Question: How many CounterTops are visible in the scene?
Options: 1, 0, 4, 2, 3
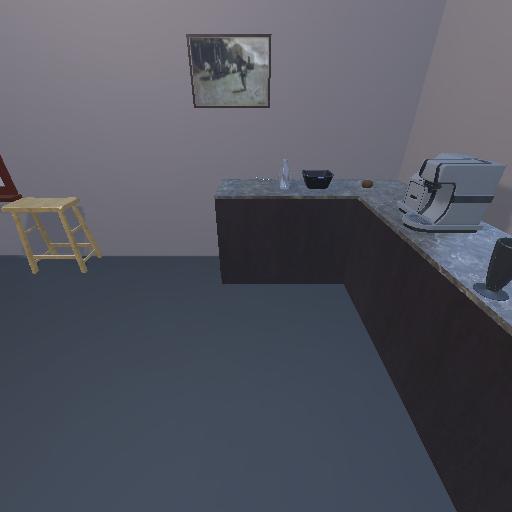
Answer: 1